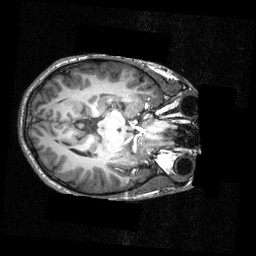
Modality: T1w
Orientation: axial
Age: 25
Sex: male
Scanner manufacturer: siemens
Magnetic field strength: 3.951 T
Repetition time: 1.5 s
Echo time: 0.00335 s